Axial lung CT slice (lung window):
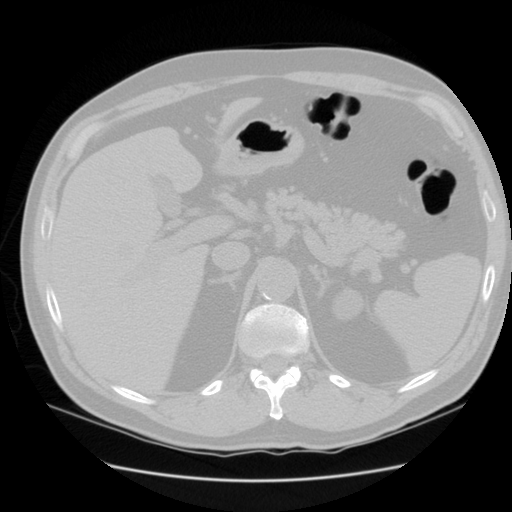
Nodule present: no